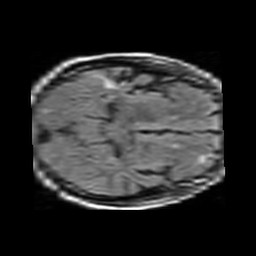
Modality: FLAIR
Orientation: axial
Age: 64
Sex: male
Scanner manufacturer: philips
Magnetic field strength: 1.5 T
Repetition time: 11 s
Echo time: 0.14 s